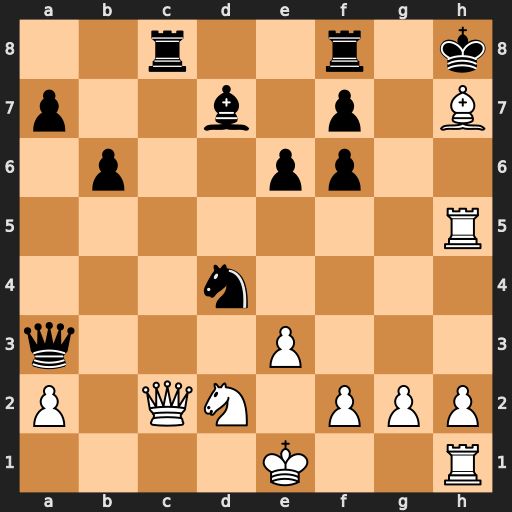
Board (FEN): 2r2r1k/p2b1p1B/1p2pp2/7R/3n4/q3P3/P1QN1PPP/4K2R
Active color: w
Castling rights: K
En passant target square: -
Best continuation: Bg8+ Kg7 Qh7#